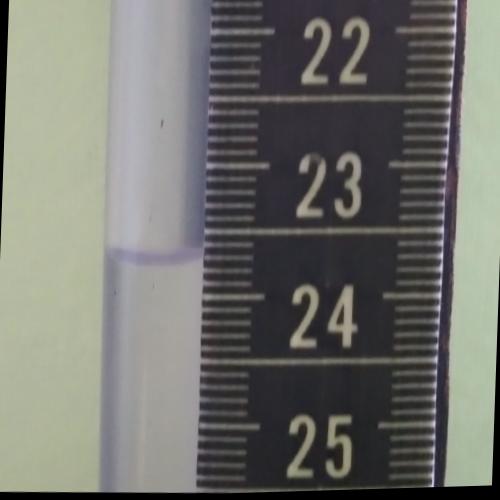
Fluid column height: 23.7 cm